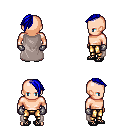
a pixel art fantasy rpg character, male body template, human, light skin, gray cape, gold greaves, blue long mohawk hairstyle, metal gloves, ghillies, four views (front, back, left, right), 2x2 character sprite sheet, small pixel art, hard edges, no anti-aliasing